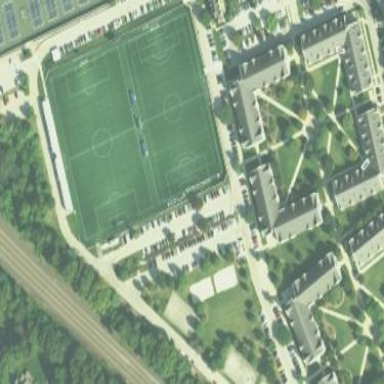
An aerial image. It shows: Soccer pitch for leisure land activities.